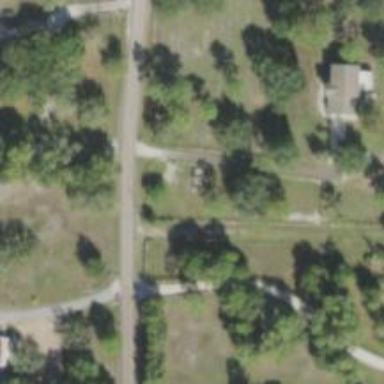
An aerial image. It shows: Driveway.